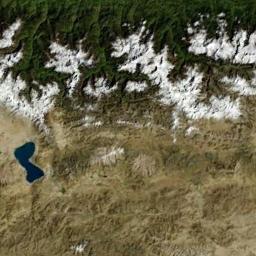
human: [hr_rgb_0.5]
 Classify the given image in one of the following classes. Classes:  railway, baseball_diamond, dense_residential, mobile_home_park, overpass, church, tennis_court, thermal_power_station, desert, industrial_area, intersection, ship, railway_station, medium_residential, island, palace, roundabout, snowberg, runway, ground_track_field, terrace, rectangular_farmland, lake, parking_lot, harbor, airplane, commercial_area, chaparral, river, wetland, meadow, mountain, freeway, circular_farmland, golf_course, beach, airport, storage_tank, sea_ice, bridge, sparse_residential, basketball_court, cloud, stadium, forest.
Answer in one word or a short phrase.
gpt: snowberg